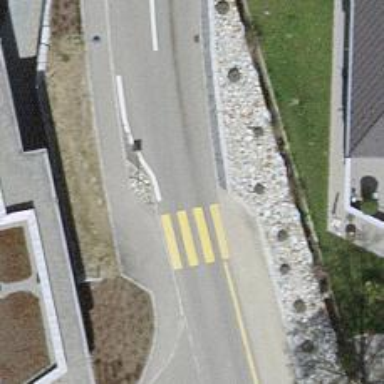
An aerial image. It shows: Uncontrolled zebra crossing with notable zebra markings.